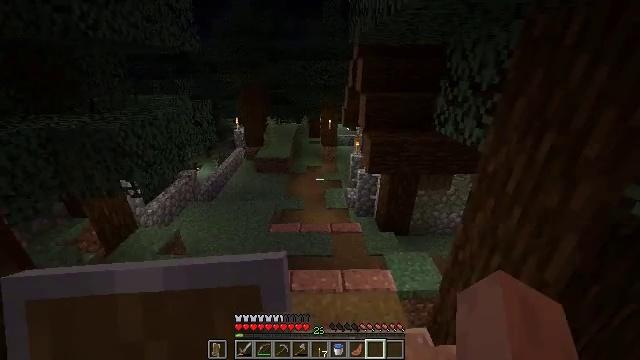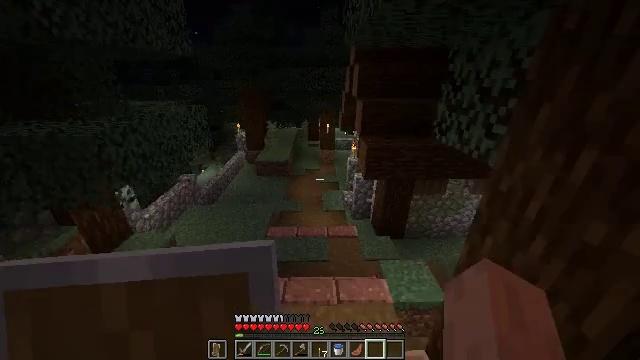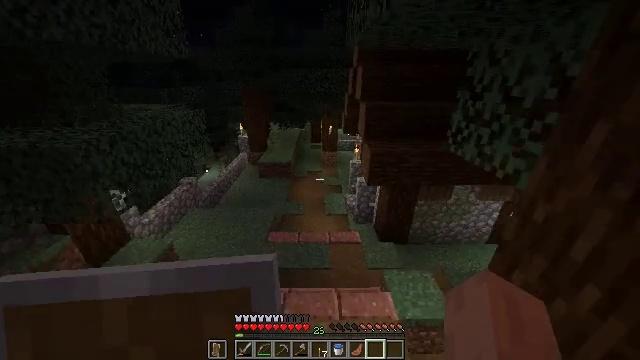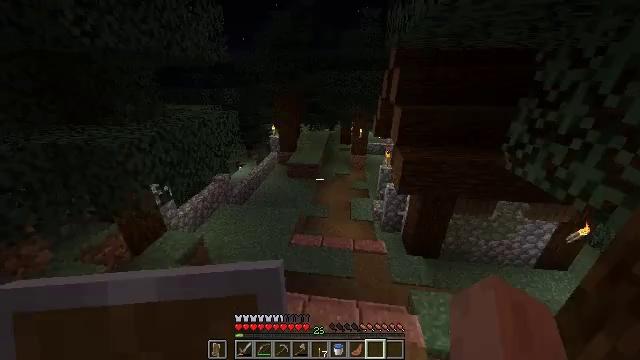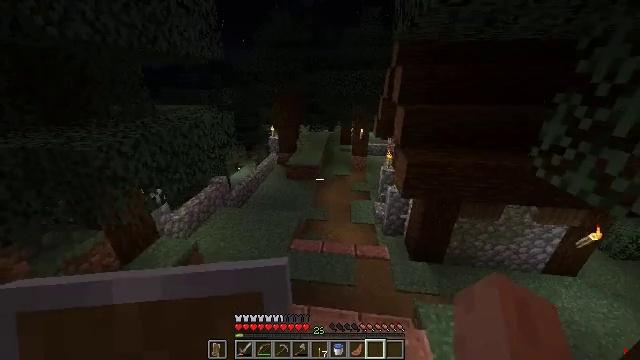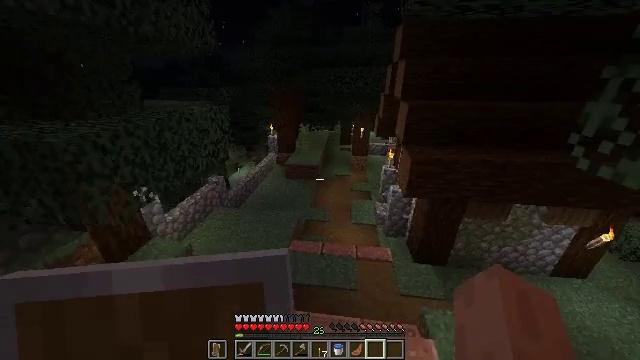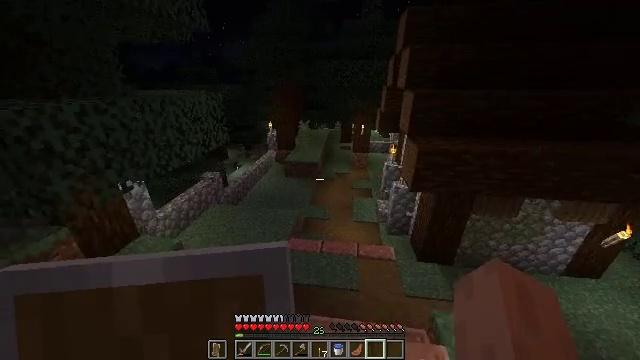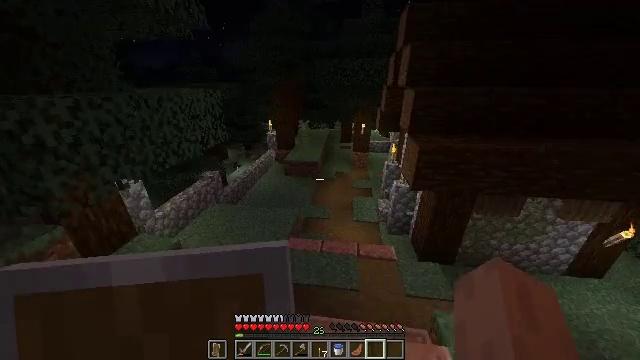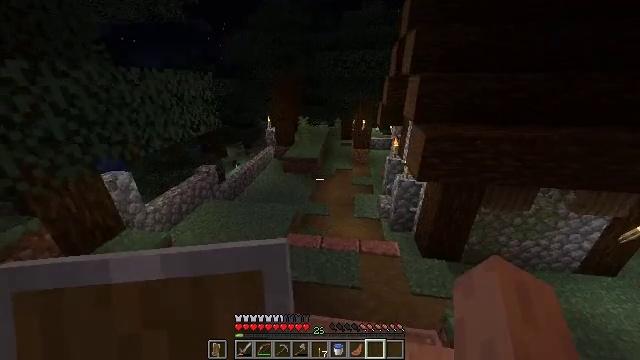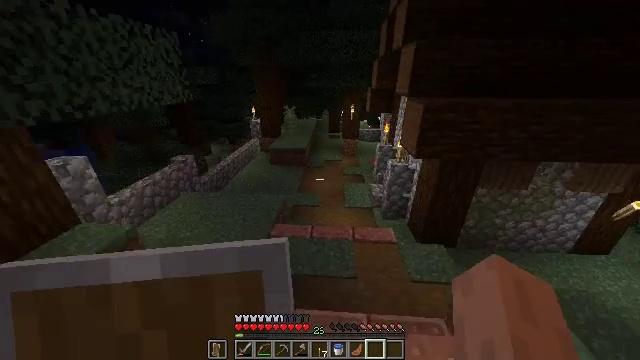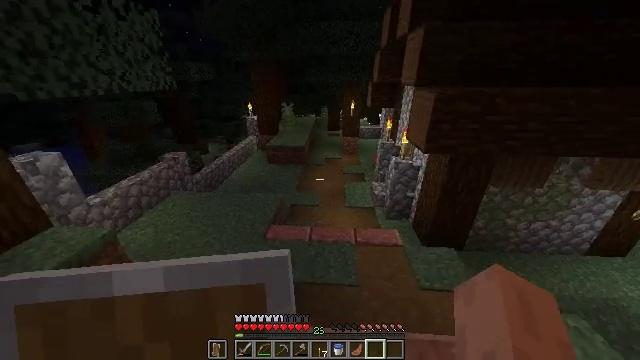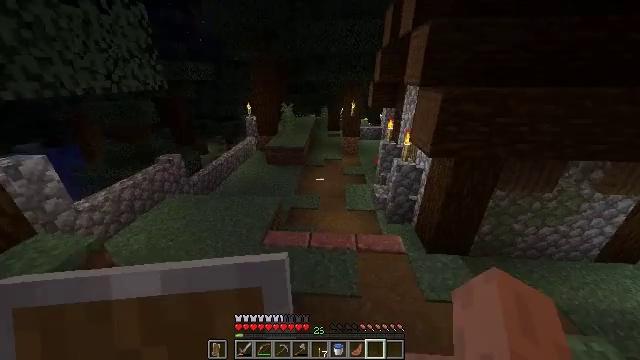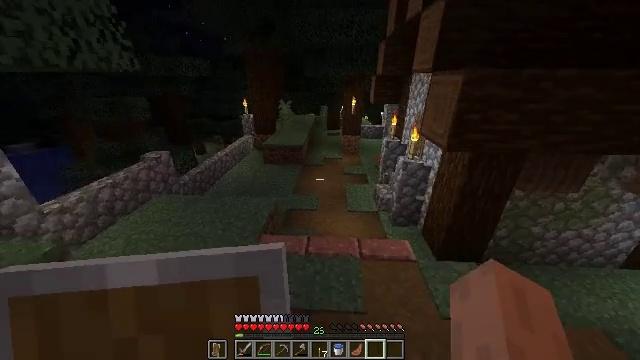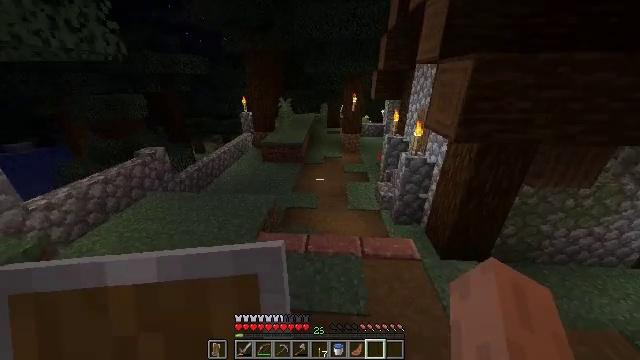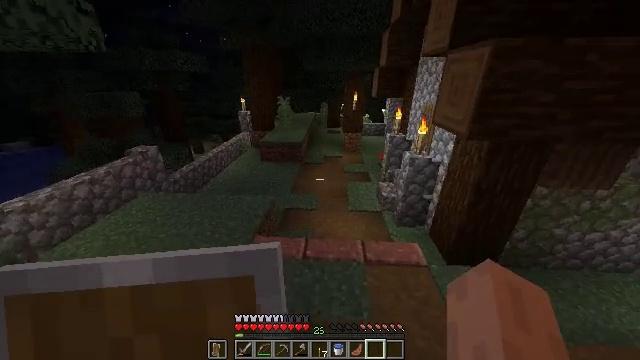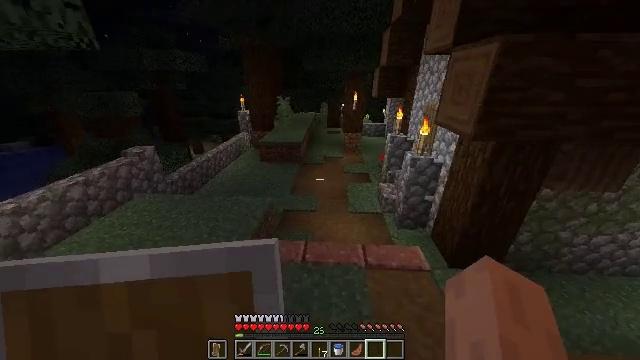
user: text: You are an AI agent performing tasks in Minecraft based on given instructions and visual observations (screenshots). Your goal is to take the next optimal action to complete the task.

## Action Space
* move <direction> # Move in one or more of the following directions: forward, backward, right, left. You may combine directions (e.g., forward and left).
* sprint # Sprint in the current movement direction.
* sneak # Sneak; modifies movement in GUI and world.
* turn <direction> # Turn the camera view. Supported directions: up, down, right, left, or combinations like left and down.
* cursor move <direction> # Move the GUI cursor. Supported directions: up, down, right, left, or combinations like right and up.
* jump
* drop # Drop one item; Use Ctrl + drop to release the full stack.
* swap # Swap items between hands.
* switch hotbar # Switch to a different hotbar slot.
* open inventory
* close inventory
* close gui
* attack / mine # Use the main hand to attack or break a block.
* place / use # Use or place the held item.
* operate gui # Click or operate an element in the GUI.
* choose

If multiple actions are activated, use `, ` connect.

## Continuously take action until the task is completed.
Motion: motion action
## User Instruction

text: Craft an iron door.
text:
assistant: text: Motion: move forward
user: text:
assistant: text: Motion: move forward
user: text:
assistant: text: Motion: move forward, turn left
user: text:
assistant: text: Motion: move forward
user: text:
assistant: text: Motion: move forward
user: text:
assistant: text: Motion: move forward
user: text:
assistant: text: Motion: move forward
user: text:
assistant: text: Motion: move forward
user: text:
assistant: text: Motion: move forward, turn right
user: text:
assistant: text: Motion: move forward
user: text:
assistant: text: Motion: move forward
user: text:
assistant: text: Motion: move forward
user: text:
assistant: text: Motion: move forward
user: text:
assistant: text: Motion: move forward
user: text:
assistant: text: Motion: move forward
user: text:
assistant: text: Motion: move forward
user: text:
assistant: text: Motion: move forward
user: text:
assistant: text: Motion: move forward, turn right and up
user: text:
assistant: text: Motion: move forward, turn right and up
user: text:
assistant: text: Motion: move forward, turn right and up
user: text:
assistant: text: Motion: move forward, turn right and up
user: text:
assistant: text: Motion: move forward
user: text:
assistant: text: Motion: move forward
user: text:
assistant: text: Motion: move forward
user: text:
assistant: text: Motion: move forward, turn right
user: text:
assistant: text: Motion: move forward and move left, turn right and up
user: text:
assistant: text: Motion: move forward and move left, turn right and up
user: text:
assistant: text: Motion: move forward and move left, turn right
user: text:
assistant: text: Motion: move forward and move left
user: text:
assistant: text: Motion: move forward and move left